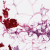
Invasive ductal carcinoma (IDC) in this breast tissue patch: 0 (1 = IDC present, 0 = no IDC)